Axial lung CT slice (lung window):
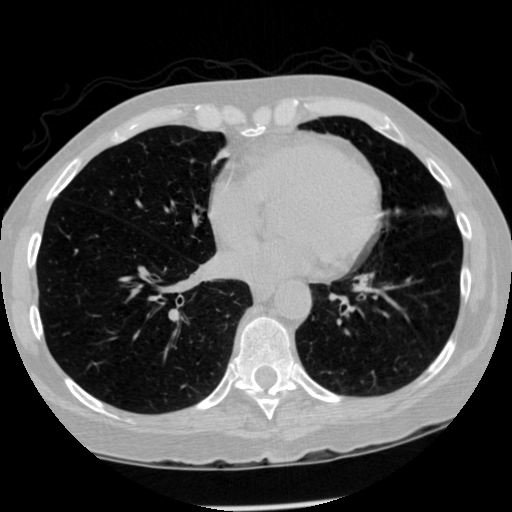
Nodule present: no